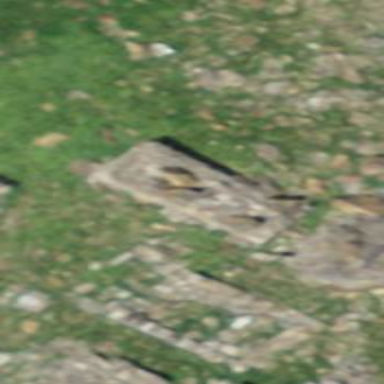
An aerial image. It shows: Historic building in ruins.